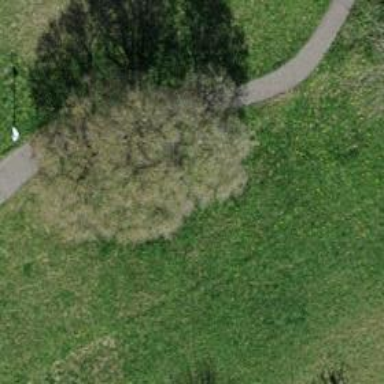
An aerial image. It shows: Mixed leaf-type tree in natural setting.